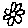
Label: flower